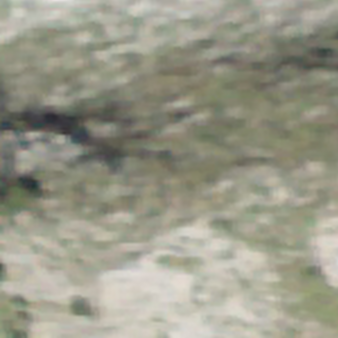
Label: other